Interaction volume radius: 5 \u00c5
Interaction volume height: 10 \u00c5
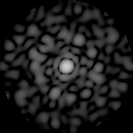
Disorder parameter: 0.8217